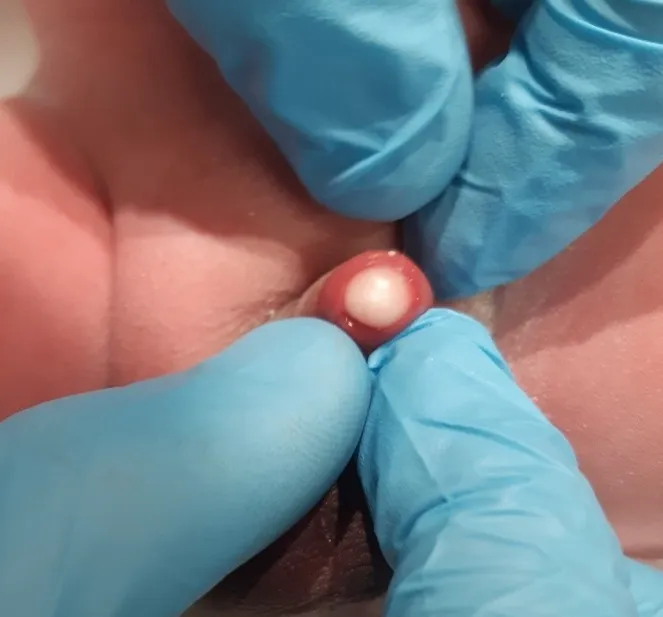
Viewpoint showing the frontal obstruction of the urethra.
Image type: medical_photograph (other_medical_photograph)